Question: My code needs to save all the information captured in the WinForm Vendita.
I'm using the following code but it doesn't save the information in the DB and gives me an error indicating a data type mismatch in the criteria expression.
I am using the following code:
'''
System.Data.OleDb.OleDbCommand cmd1 = new System.Data.OleDb.OleDbCommand();
System.Data.OleDb.OleDbCommand cmd2 = new System.Data.OleDb.OleDbCommand();
System.Data.OleDb.OleDbCommand cmd3 = new System.Data.OleDb.OleDbCommand();
cmd1.CommandType = System.Data.CommandType.Text;
cmd2.CommandType = System.Data.CommandType.Text;
cmd1.CommandText = "INSERT INTO FattureVoci ([IDVoce],[CodiceArticolo],[Descrizione],[Quantita],[PrezzoUnitario]) VALUES (@Id,@Prod,@Descr,@Qta,@Prezzo)";
cmd2.CommandText = "INSERT INTO Fatture ([Intestatario],[PartitaIVA]) VALUES (@Intest,@Iva)";
cmd1.Parameters.AddWithValue("@Prod", this.Prodotto.Text);
cmd1.Parameters.AddWithValue("@Iva", Convert.ToInt32(this.PartitaIVA.Text));
cmd1.Parameters.AddWithValue("@Descr", this.Descrizione.Text);
cmd1.Parameters.AddWithValue("@Qta", Convert.ToInt32(this.Qta.Text));
cmd1.Parameters.AddWithValue("@Intest", this.Intestatario.Text);
cmd1.Parameters.AddWithValue("@Id", Convert.ToInt32(this.id.Text));
cmd1.Parameters.AddWithValue("@Prezzo", Convert.ToInt32(this.Prezzo.Text));
cmd1.Connection = conn;
conn.Open();
cmd1.ExecuteNonQuery();
cmd2.ExecuteNonQuery();
conn.Close();
}
'''

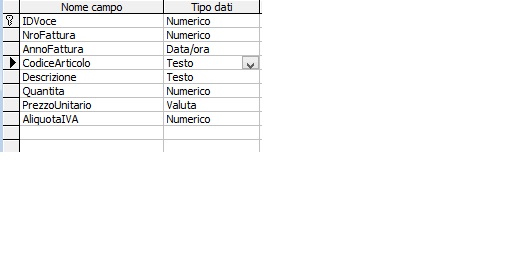
Answer: 'Iva' and 'Interest' belong to 'cmd2' instead of 'cmd1'. Change this:
'''
cmd1.Parameters.AddWithValue("@Iva", Convert.ToInt32(this.PartitaIVA.Text));
cmd1.Parameters.AddWithValue("@Intest", this.Intestatario.Text);
'''
To:
'''
cmd2.Parameters.AddWithValue("@Iva", Convert.ToInt32(this.PartitaIVA.Text));
cmd2.Parameters.AddWithValue("@Intest", this.Intestatario.Text);
'''
Also, you are using OleDb, so probably Ms Access: you should .